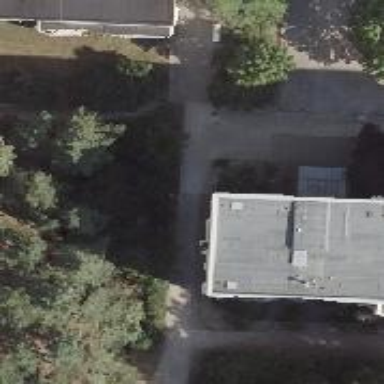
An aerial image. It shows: Sidewalk along the footway.